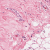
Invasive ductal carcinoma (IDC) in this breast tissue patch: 0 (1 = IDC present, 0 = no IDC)